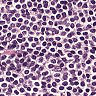
Metastatic tissue present: no